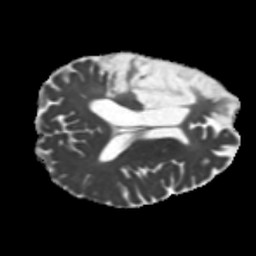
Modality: MD
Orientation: axial
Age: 56
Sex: male
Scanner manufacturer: siemens
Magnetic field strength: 3 T
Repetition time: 5.25 s
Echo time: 0.08 s